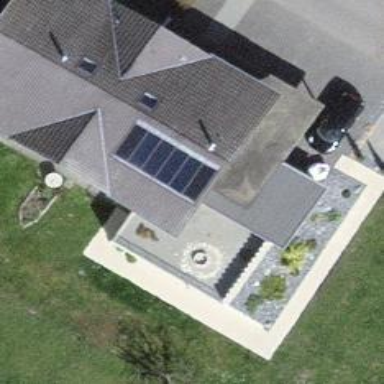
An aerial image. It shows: Solar power generator utilizing photovoltaic technology with solar photovoltaic panels.